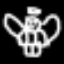
Label: angel